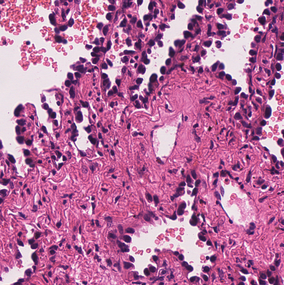
Tumor epithelial tissue: yes
Tumor-associated stroma tissue: yes
Normal tissue: no